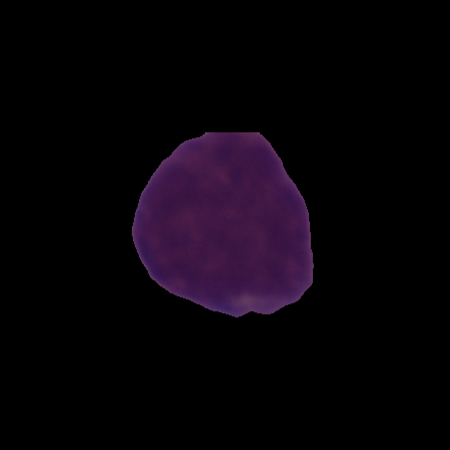
Label: healthy